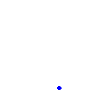
Particle: kaon